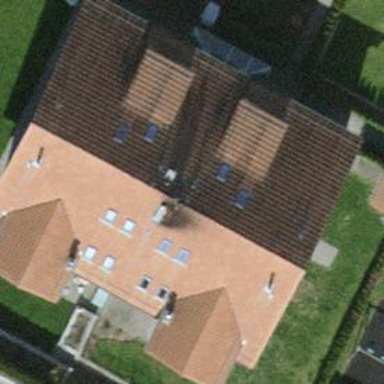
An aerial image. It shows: Gabled roof adorns the apartments building.